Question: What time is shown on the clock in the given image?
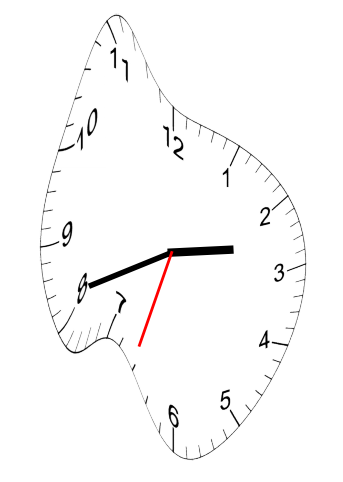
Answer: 02:41:33